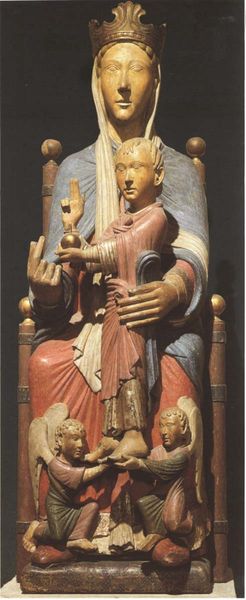
Titel: Muttergottes mit Jesuskind, gen. La Diège
Standort: Jouy-en-Josas (EU - F)
Schlagwörter: blau, gemälde, hand, umhang, sitzen, bunt, finger, geste, holz, stuhl, rot, tuch, beige, halten, sockel, stehen, hände, gewand, gold, sitzend, kind, mutter, gotik, krone, engel, skulptur, statue, stab, blue, crown, hands, king, people, red, thron, throne, white, figures, hair, robe, sitting, woman, zeigefinger, sitzt, brown, wooden, bemalt, kugel, altar, schnitzerei, gestus, wood, jesus, angel, angels, man, mittelalter, romanik, segen, lap, child, feet, heilig, maria, madonna, mother, holzfigur, sculpture, wings, josef, children, royal, medieval, religion, fingers, christ, statisch, figure, baby, simple, carrying, christian, mary, carving, thronsessel, gesture, son, royalty, thigh, middle ages, sitzenm, queen, kneel, knees, holding, crotch, alter, lifting, religous, dolorosa, fockel, baby jesus, mideviel